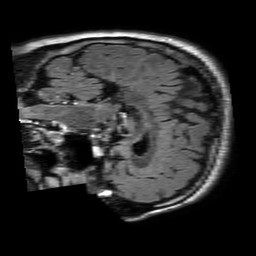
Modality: FLAIR
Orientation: sagittal
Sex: male
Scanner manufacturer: philips
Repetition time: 11 s
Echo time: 0.125 s